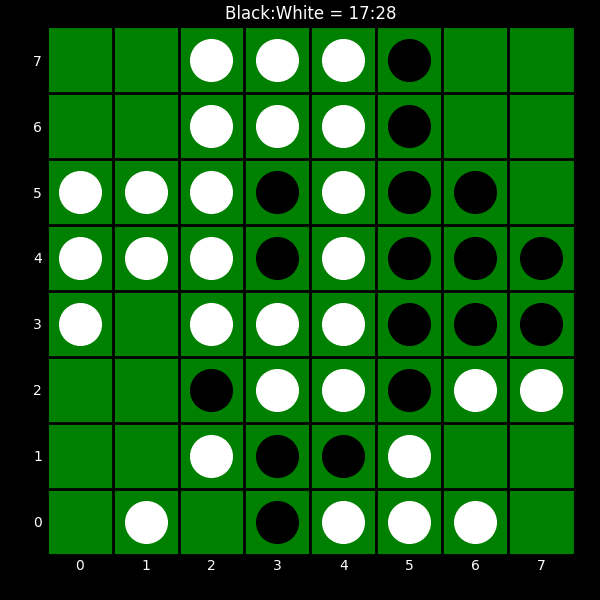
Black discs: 17
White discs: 28